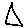
Label: triangle